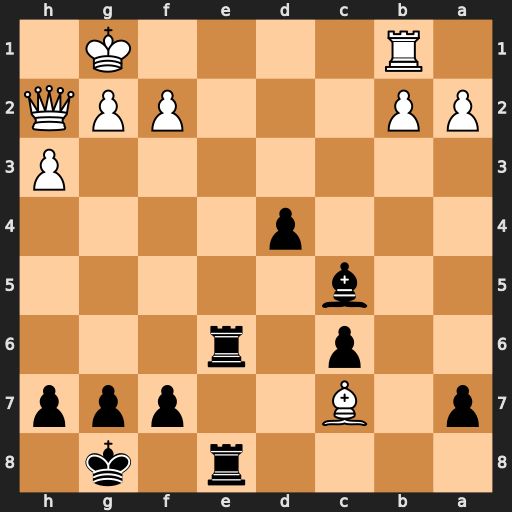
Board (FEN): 4r1k1/p1B2ppp/2p1r3/2b5/3p4/7P/PP3PPQ/1R4K1
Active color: b
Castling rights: -
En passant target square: -
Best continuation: Re1+ Rxe1 Rxe1#